Question: <URL>
My code is below:
'''
@Test
public void testTrans() {
AccountDao accountDao = new AccountDao();
accountDao.trans();
System.out.printf("test trans()");
}
'''
When I using Junit to test the method, occurs the issue, this below is Event Log information:
> 2017/2/15
Shang Wu 10:08 All files are up-to-dateShang Wu 10:08 Tests Failed: 0 passed, 1 failed
This is my'AccountDao.java' , and in it
'''
public class AccountDao {
private Connection con;
private PreparedStatement pstmt;
public void trans() {
String sql_zs = "UPDATE account SET money=money-100 WHERE accountName='zhangsan';";
String sql_ls = "UPDATE account SET money=money+100 WHERE accountName='Li Si ';";
try {
con = JdbcUtil.getConnection();
con.setAutoCommit(false);
pstmt = con.prepareStatement(sql_zs);
pstmt.executeUpdate();
pstmt = con.prepareStatement(sql_ls);
pstmt.executeUpdate();
} catch (Exception e) {
e.printStackTrace();
try {
con.rollback();
} catch (SQLException e1) {
e1.printStackTrace();
}
}finally {
JdbcUtil.closeAll(con, pstmt, null);
try {
con.commit();
} catch (SQLException e) {
e.printStackTrace();
}
}
}
}
'''
And it invoke this method in the end , to change the money, in the navicat the money did not change:

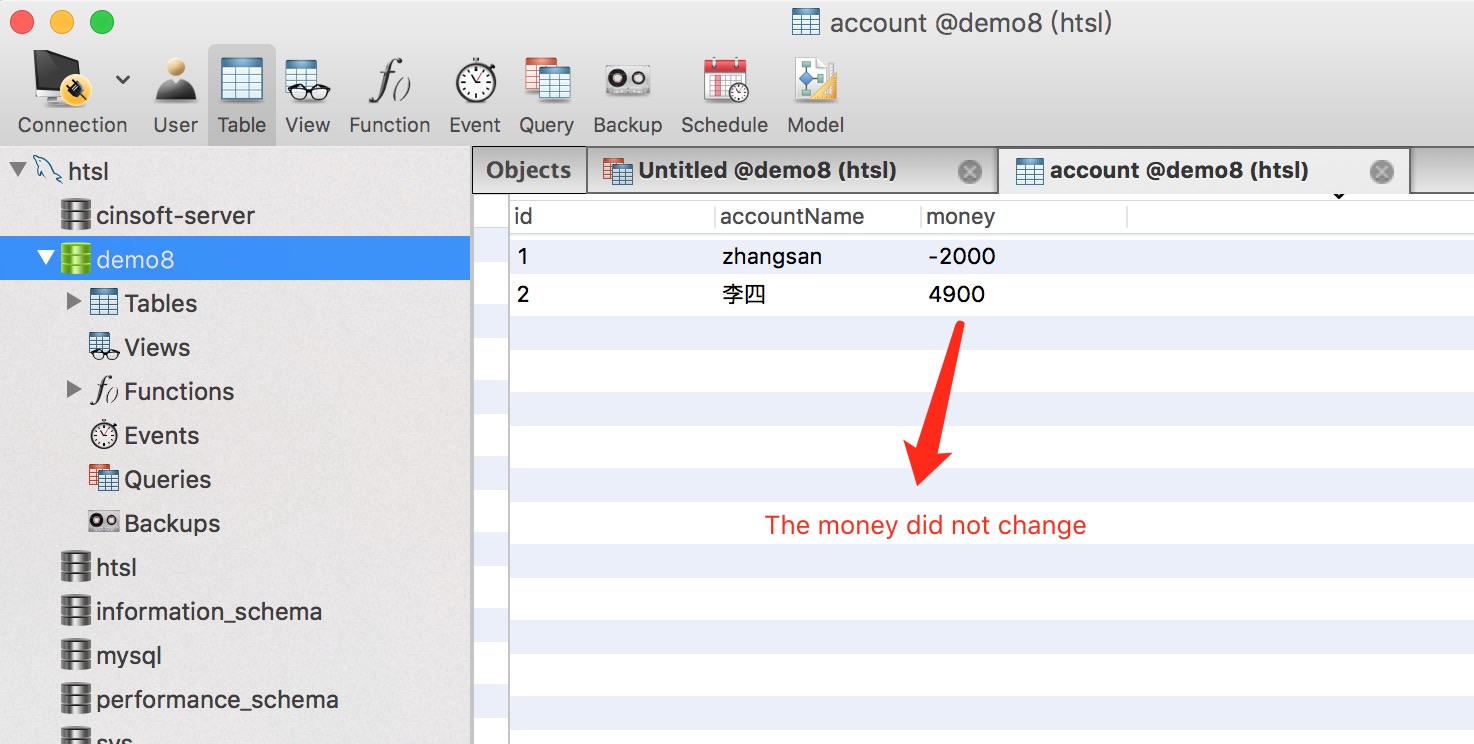
Answer: Maer I think you are missing an assert statement. Assuming that your .trans function changes a some value inside of your object you can assert that those changes are happening. I will link you the assert documentation. <URL> Once you implement one of the assert methods to assert that something is true your test should pass.
Example of using assert:
'''
@Test
public void passingTest(){
Assert.assertEquals(1, 1); // This will pass.
}
@Test
public void failingTest(){
Assert.assertEquals(1,2); // This will fail.
}
'''
Good luck man. Happy to see you testing your code.